Here is the time-frequency (STFT) view of a rotor kit's vibration measurement. Determine the machine's mechanical condition. Answer with exactly one of: normal, misalignment, unbalance, looseness.
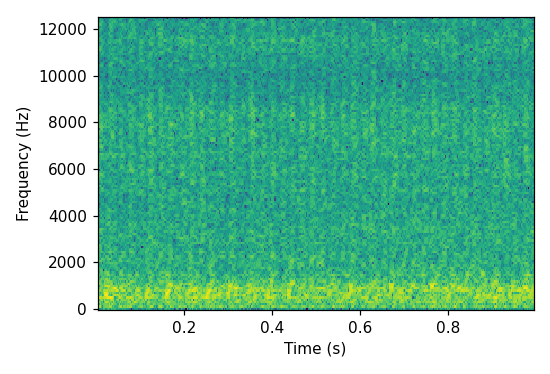
Answer: unbalance